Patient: sex M, age 44
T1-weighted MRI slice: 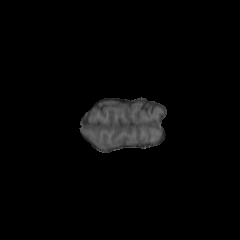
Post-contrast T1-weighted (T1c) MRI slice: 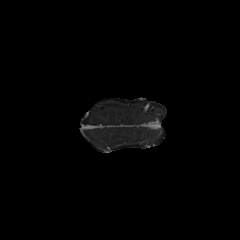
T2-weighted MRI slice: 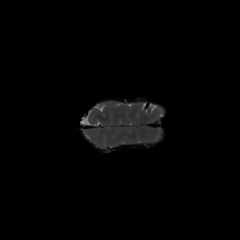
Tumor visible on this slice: no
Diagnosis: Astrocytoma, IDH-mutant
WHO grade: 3